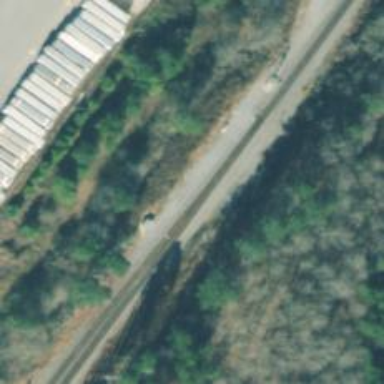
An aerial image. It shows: Site related to railway infrastructure.